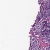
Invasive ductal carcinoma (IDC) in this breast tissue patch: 0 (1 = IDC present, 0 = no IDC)